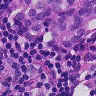
Metastatic tissue present: yes